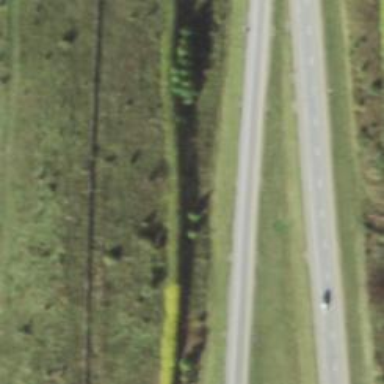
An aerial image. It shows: Asphalt motorway link.